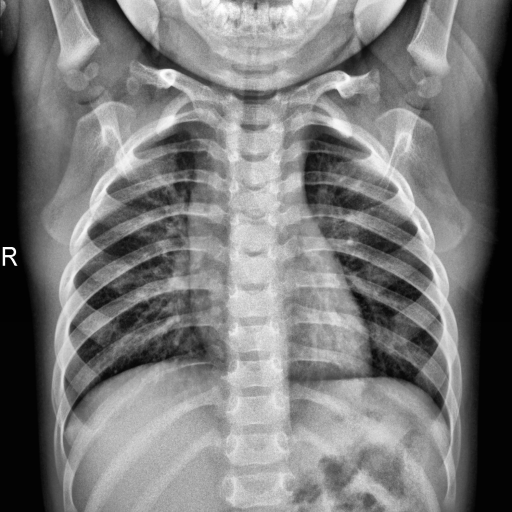
Finding: NORMAL